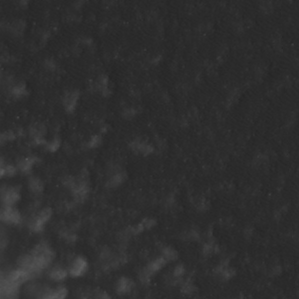
Label: non_frost